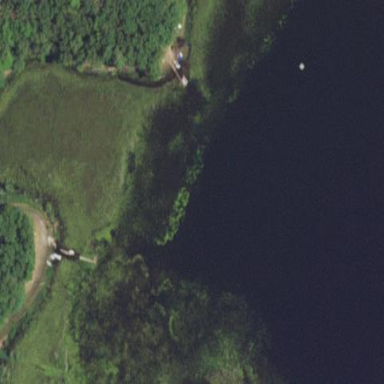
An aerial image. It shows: Beautiful lake surrounded by nature.